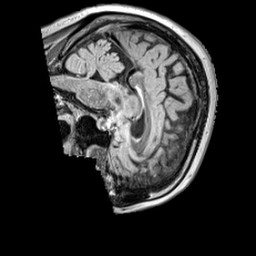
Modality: FLAIR
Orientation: sagittal
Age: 59
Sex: female
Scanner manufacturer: siemens
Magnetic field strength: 3 T
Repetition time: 5 s
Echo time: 0.387 s